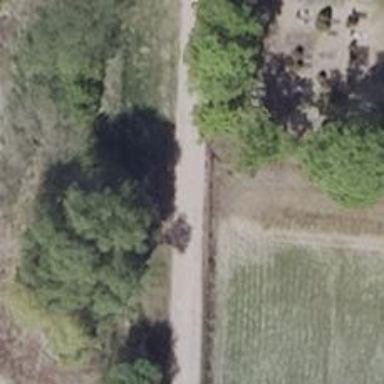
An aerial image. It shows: Unclassified road with compacted surface.